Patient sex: M
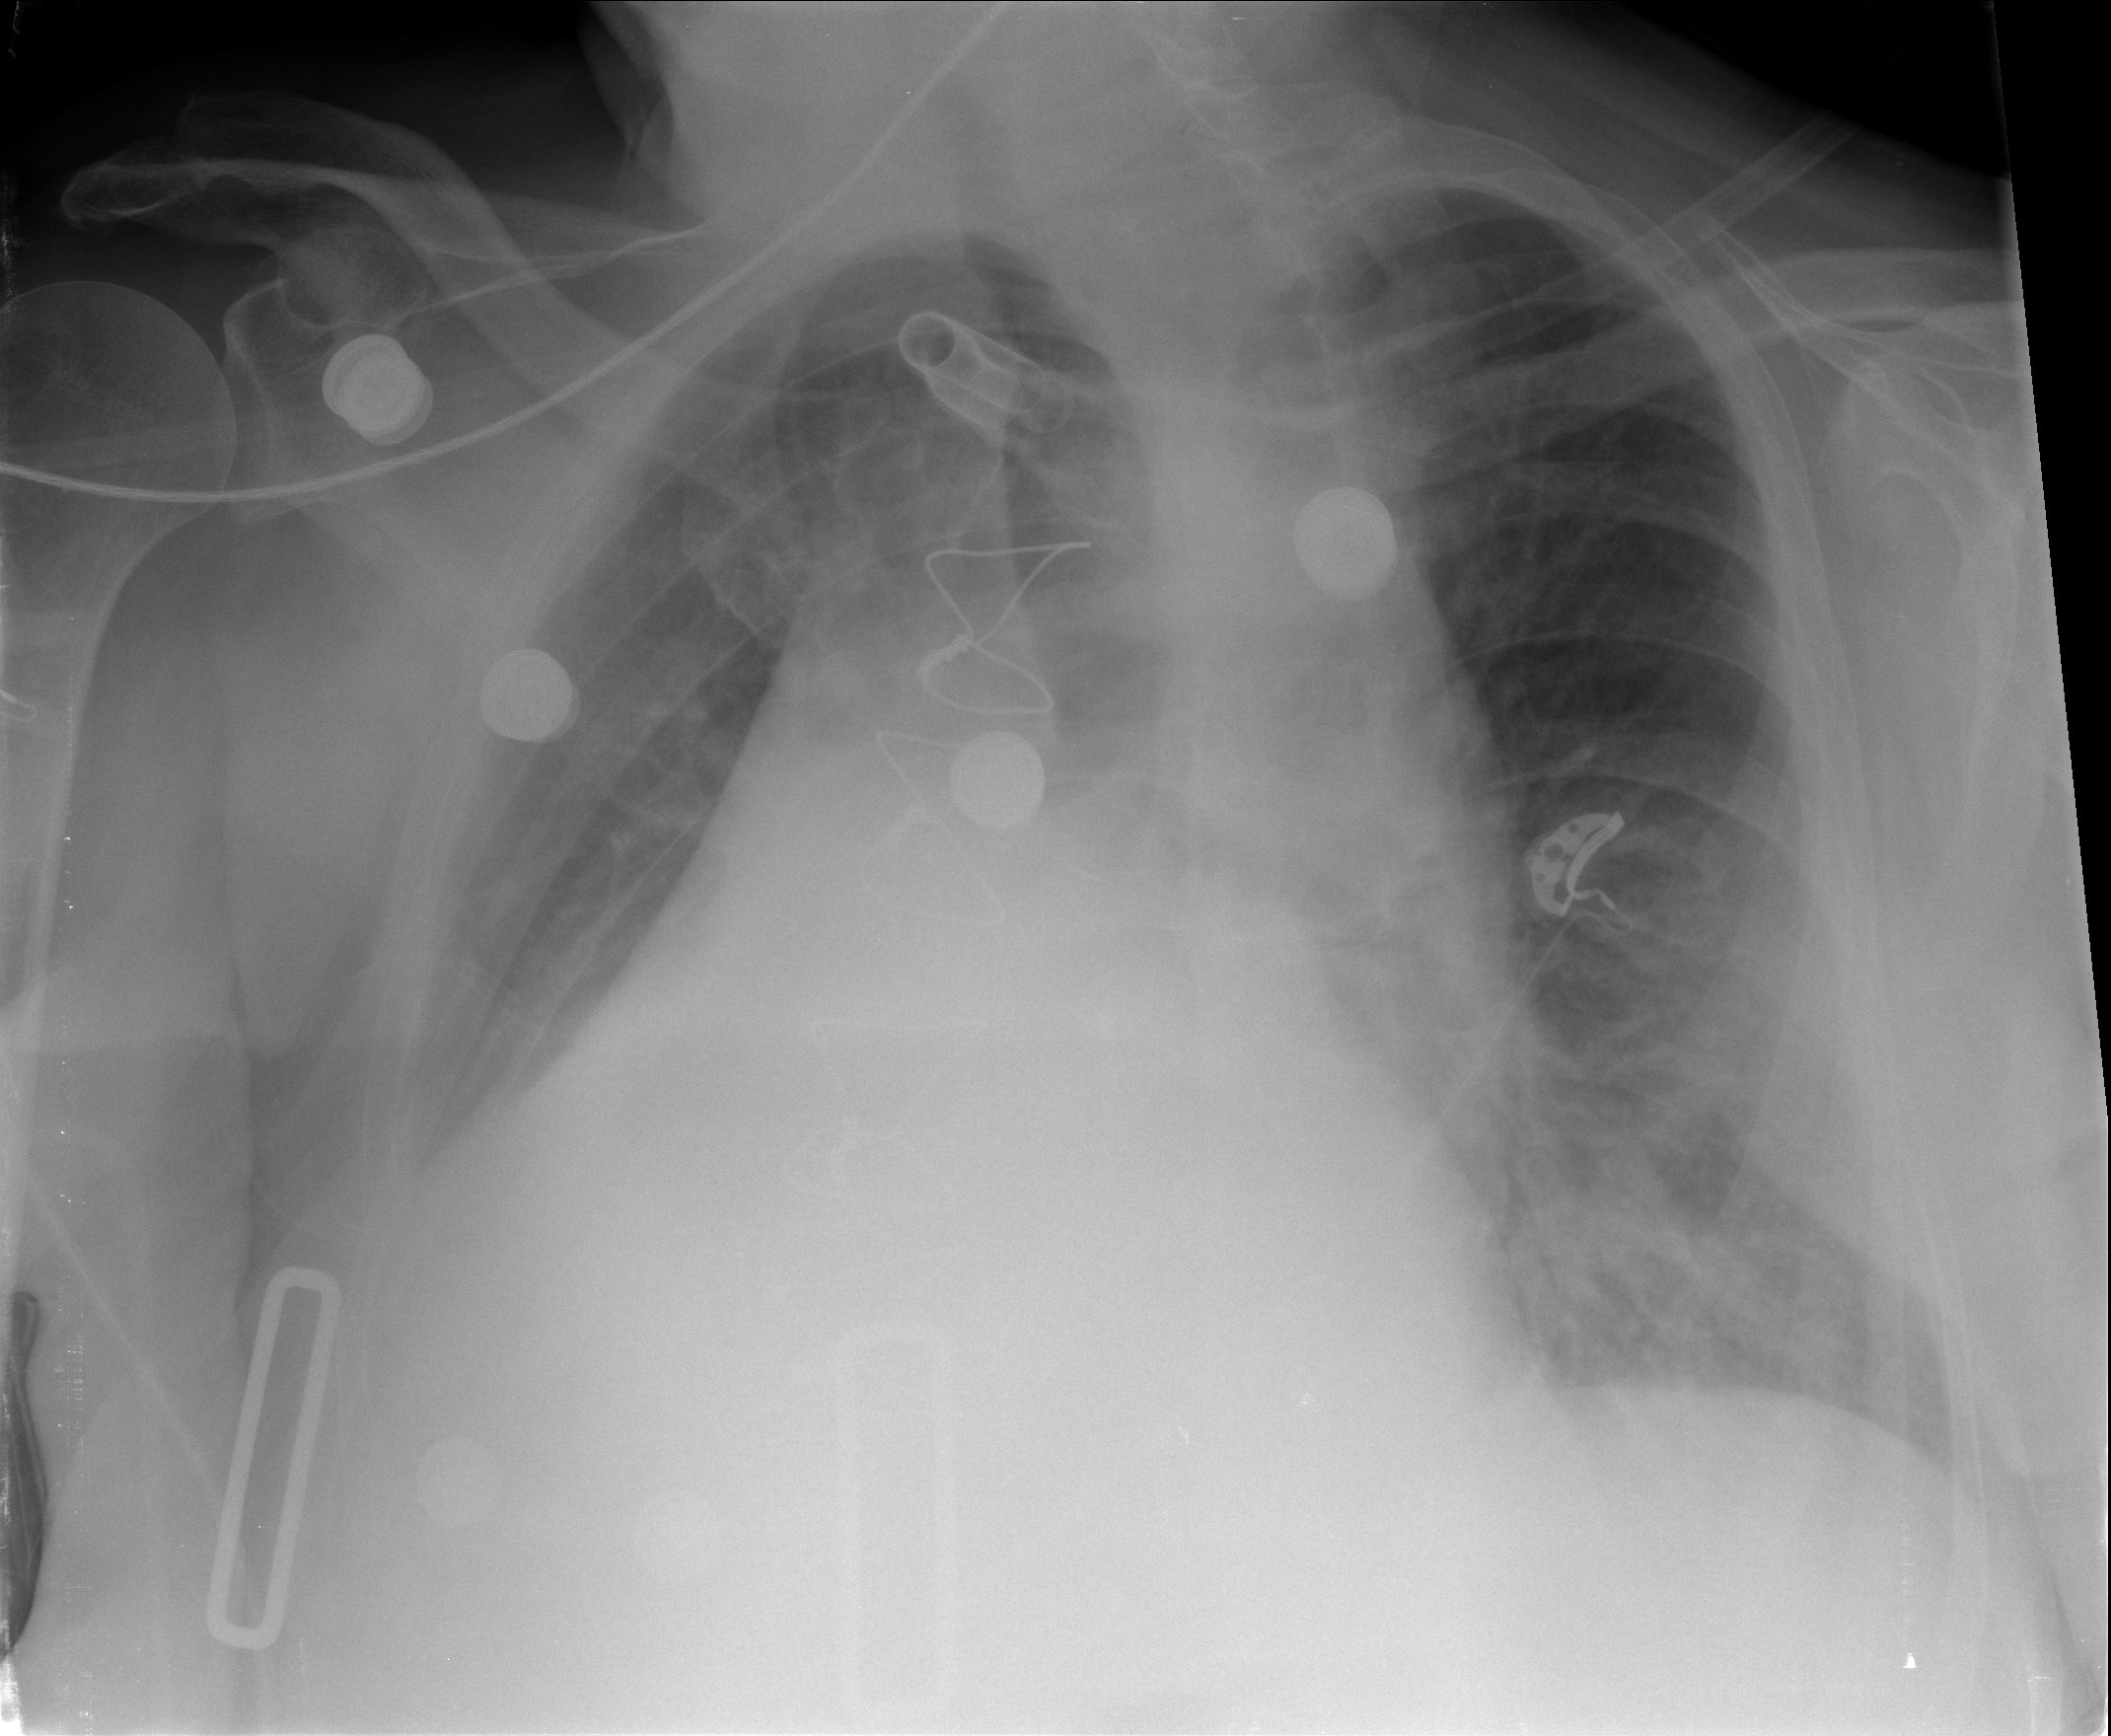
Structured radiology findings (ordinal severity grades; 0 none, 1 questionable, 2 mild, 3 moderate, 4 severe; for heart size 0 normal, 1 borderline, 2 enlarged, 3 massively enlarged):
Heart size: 2
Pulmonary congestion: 0
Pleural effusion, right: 2
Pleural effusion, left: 0
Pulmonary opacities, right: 0
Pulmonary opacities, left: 0
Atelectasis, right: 2
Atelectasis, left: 2